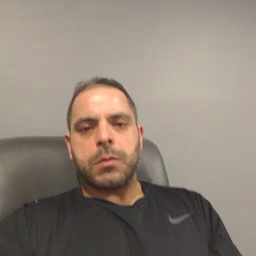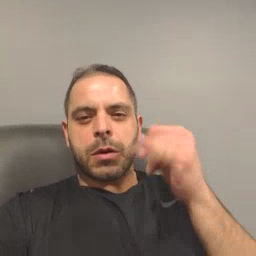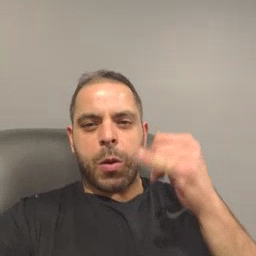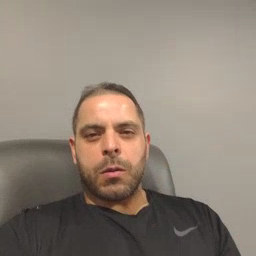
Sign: yellow